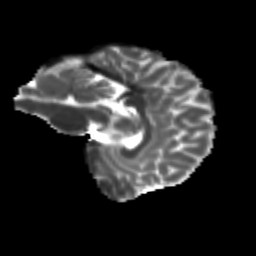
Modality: T2w
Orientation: sagittal
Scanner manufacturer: siemens
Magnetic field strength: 3 T
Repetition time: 9.2 s
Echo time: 0.084 s